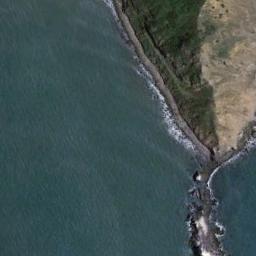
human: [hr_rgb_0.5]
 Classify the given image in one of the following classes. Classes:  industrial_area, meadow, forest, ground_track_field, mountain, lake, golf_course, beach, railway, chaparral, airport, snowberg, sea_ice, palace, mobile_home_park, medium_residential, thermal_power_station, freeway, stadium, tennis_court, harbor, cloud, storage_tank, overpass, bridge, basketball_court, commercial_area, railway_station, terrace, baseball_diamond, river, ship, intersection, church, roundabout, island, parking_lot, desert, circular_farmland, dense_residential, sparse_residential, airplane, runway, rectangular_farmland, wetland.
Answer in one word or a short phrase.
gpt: beach